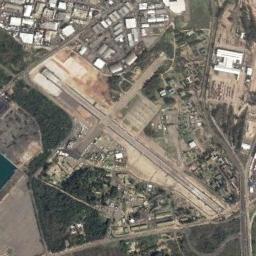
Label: airport